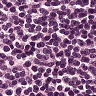
Metastatic tissue present: no